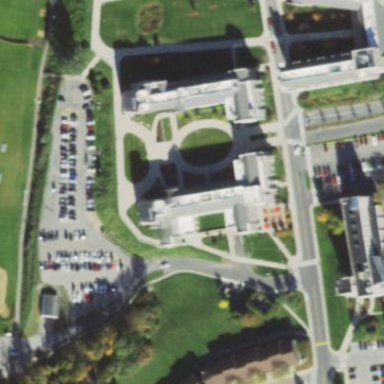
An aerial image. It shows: Dormitory building.